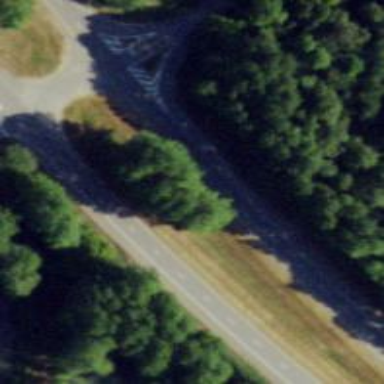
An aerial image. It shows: Primary highway with asphalt surface. It is dual carriageway.